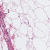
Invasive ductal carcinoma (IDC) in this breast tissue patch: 0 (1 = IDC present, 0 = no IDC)